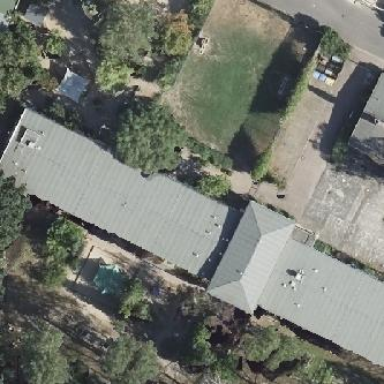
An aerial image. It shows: Kindergarten.